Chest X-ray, PA view. Patient: 49 years old, sex M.
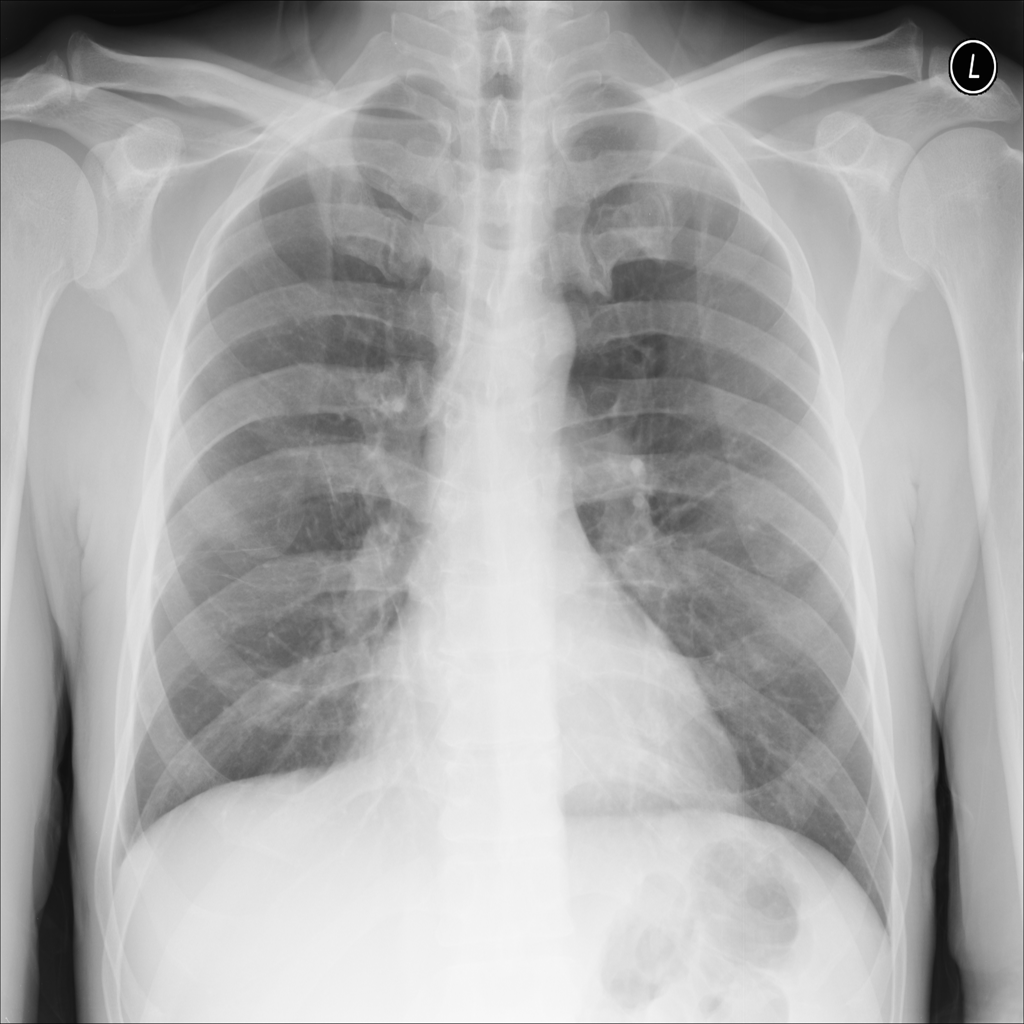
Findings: Effusion